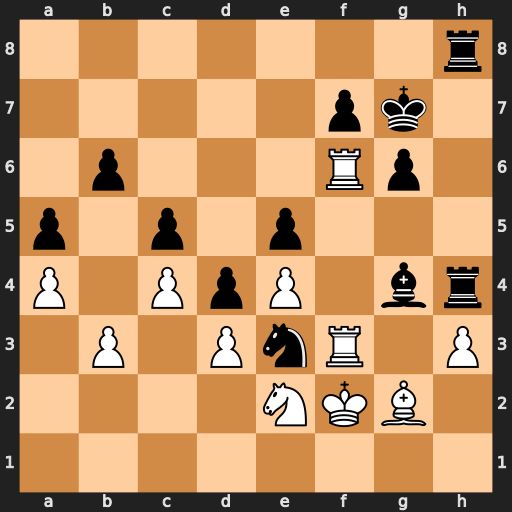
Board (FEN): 7r/5pk1/1p3Rp1/p1p1p3/P1PpP1br/1P1PnR1P/4NKB1/8
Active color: w
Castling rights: -
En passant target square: -
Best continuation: Rxf7+ Kh6 hxg4